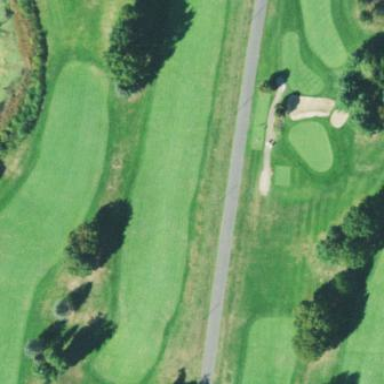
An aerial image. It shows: Golf fairway surrounded by grass.